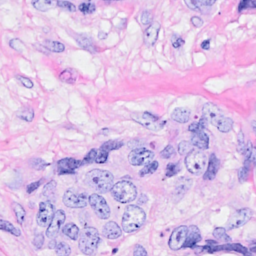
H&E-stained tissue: Breast